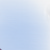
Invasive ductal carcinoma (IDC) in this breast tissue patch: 0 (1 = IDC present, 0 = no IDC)